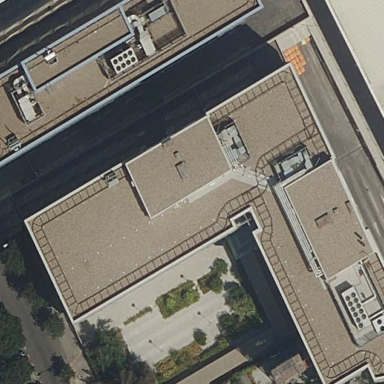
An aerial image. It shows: Courthouse building.